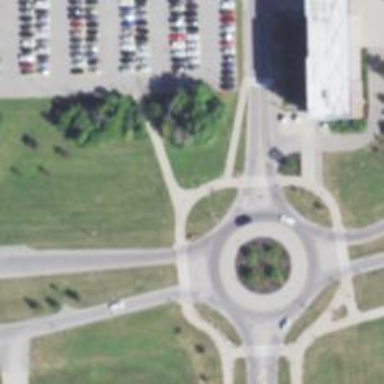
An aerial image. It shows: Secondary road around roundabout.